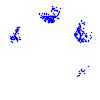
Particle: electron